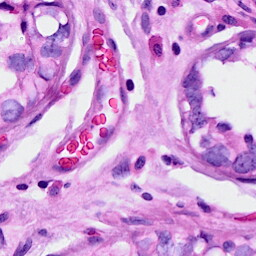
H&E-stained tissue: Breast